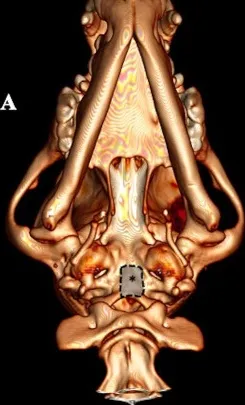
(A) A graphic representation of the area where the ventral craniectomy was performed (asterisk).
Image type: radiology (ct)